Question: I'm using Rails 3.2.13 and I need to integrate with a payment gateway (preferably Paypal).
I've seen the railscasts of Ryan using ActiveMerchant, but I can't get it to work (I'm located in Greece), the error says that the merchant is not available in my country.

Is there a way (activemerchant or not) that I can integrate my Ruby on Rails app with Paypal from Greece, in order to accept payments?
Thanks
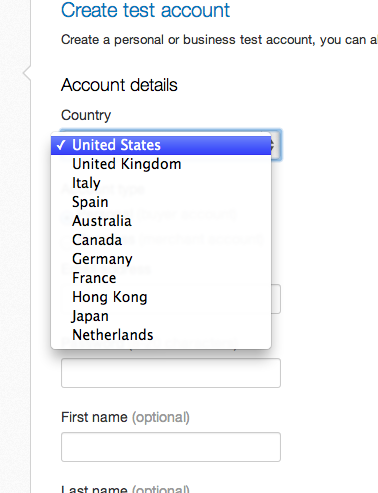
Answer: PayPals Merchant API works only on the countries listed above.